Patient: sex F, age 46
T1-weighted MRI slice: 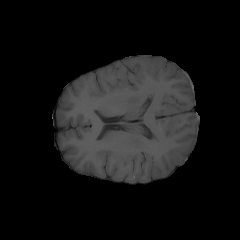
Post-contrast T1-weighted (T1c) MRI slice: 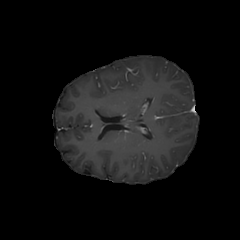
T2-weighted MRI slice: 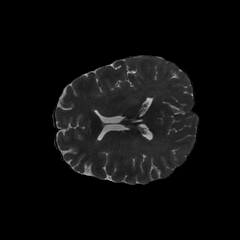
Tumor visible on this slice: no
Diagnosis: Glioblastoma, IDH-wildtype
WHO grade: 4